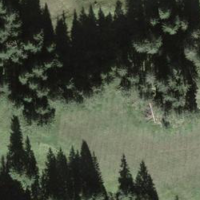
EUNIS habitat code: 23
Species observed at this site:
Tettigonia cantans
Omocestus viridulus
Pseudochorthippus parallelus
Roeseliana roeselii